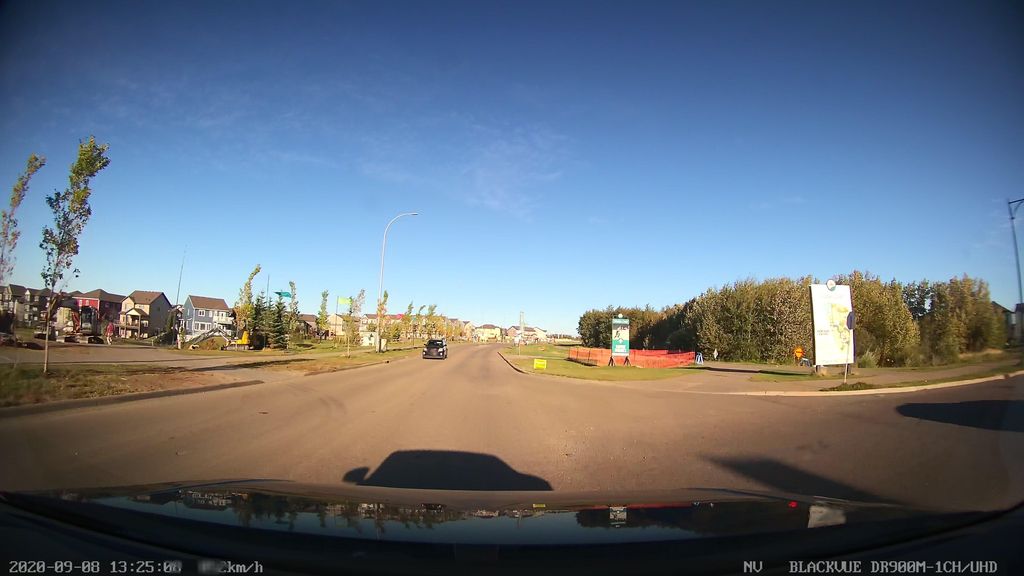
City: edmonton